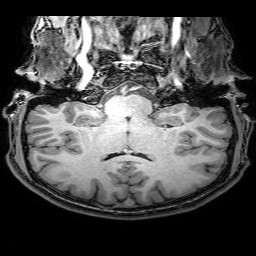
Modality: T1w
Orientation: sagittal
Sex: male
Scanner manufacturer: philips
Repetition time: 0.008134 s
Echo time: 0.00372 s